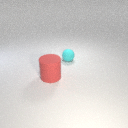
small cyan rubber sphere behind large red rubber cylinder